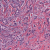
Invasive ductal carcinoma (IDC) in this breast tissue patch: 1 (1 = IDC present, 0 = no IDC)